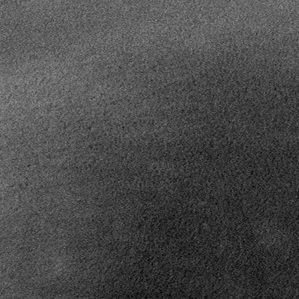
Label: frost